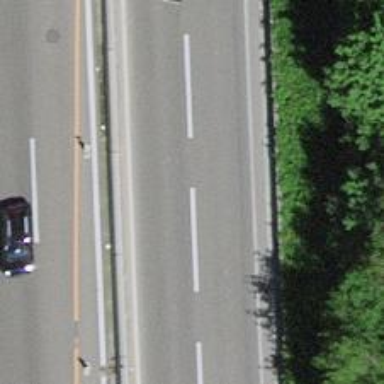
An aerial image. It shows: Trunk highway.